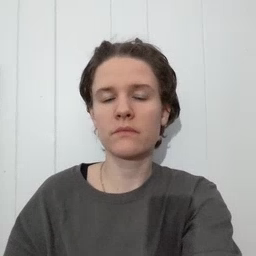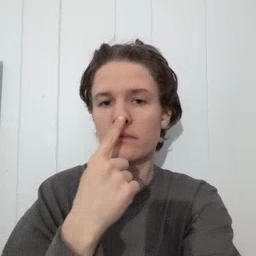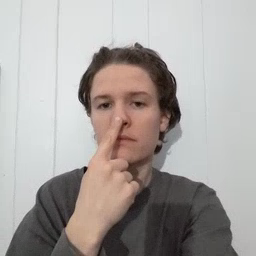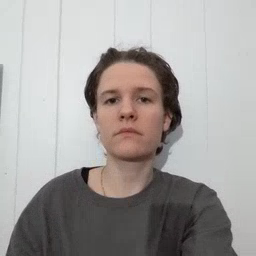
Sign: nose